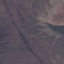
Label: HerbaceousVegetation